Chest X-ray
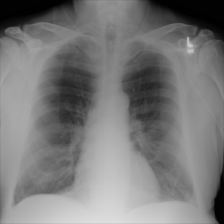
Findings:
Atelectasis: negative
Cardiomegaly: negative
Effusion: negative
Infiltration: negative
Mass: negative
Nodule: negative
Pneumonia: negative
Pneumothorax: negative
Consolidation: negative
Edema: negative
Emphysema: negative
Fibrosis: negative
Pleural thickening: negative
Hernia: negative